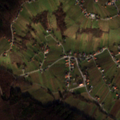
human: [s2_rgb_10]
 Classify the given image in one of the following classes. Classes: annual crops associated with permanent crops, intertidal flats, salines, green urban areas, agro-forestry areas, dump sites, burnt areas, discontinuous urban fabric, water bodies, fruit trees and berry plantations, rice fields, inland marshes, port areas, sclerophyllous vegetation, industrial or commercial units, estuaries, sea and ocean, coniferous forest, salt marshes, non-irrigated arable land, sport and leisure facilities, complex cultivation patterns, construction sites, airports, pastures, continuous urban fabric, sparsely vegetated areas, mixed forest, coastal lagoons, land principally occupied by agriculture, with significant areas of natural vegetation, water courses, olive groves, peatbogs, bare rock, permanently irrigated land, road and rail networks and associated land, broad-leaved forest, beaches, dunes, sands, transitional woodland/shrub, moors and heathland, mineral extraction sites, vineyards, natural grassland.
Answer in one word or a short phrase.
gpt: vineyards, complex cultivation patterns, broad-leaved forest